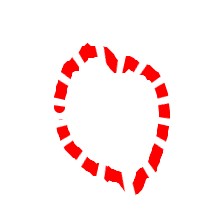
Shape: circle